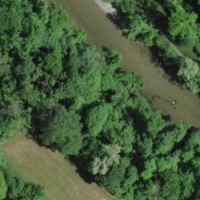
EUNIS habitat code: 41
Species observed at this site:
Symphoricarpos albus